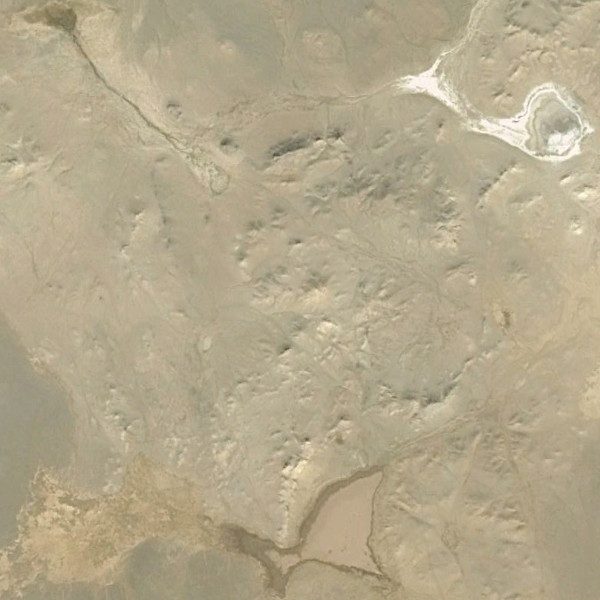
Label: Desert